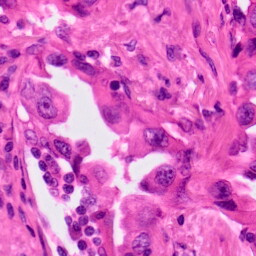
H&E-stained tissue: Lung